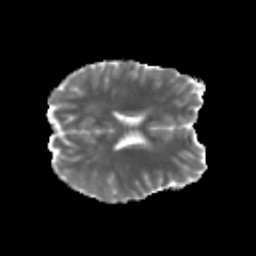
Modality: MD
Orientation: axial
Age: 26
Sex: male
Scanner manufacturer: siemens
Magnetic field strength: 3 T
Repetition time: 3.5 s
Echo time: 0.125 s